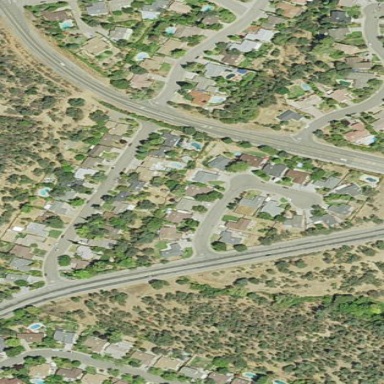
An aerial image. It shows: Residential area in subdivision.